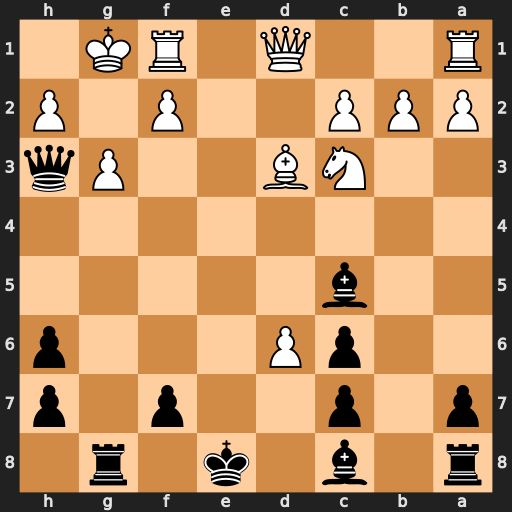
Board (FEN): r1b1k1r1/p1p2p1p/2pP3p/2b5/8/2NB2Pq/PPP2P1P/R2Q1RK1
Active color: b
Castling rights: q
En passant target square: -
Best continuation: Rxg3+ hxg3 Qxg3+